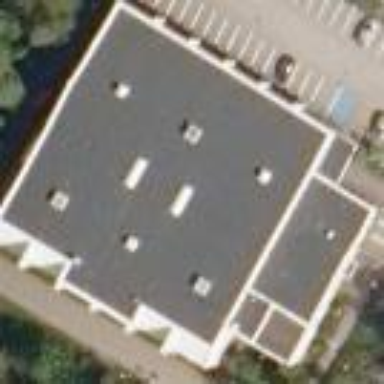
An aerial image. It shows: Multi-sport building.